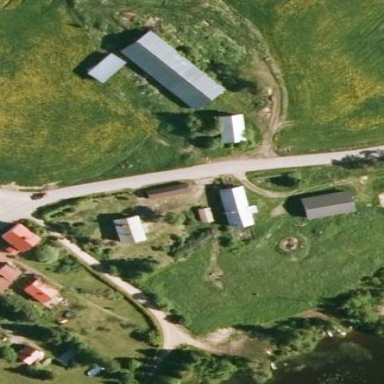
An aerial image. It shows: Farmyard area.